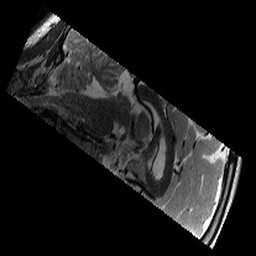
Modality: T2w
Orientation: sagittal
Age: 9
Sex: male
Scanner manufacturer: siemens
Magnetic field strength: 3 T
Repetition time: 9.23 s
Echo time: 0.067 s